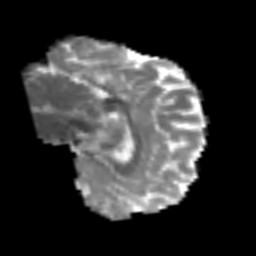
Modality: MD
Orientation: sagittal
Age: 62
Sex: male
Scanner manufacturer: siemens
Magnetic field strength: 3 T
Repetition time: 6.1 s
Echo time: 0.101 s